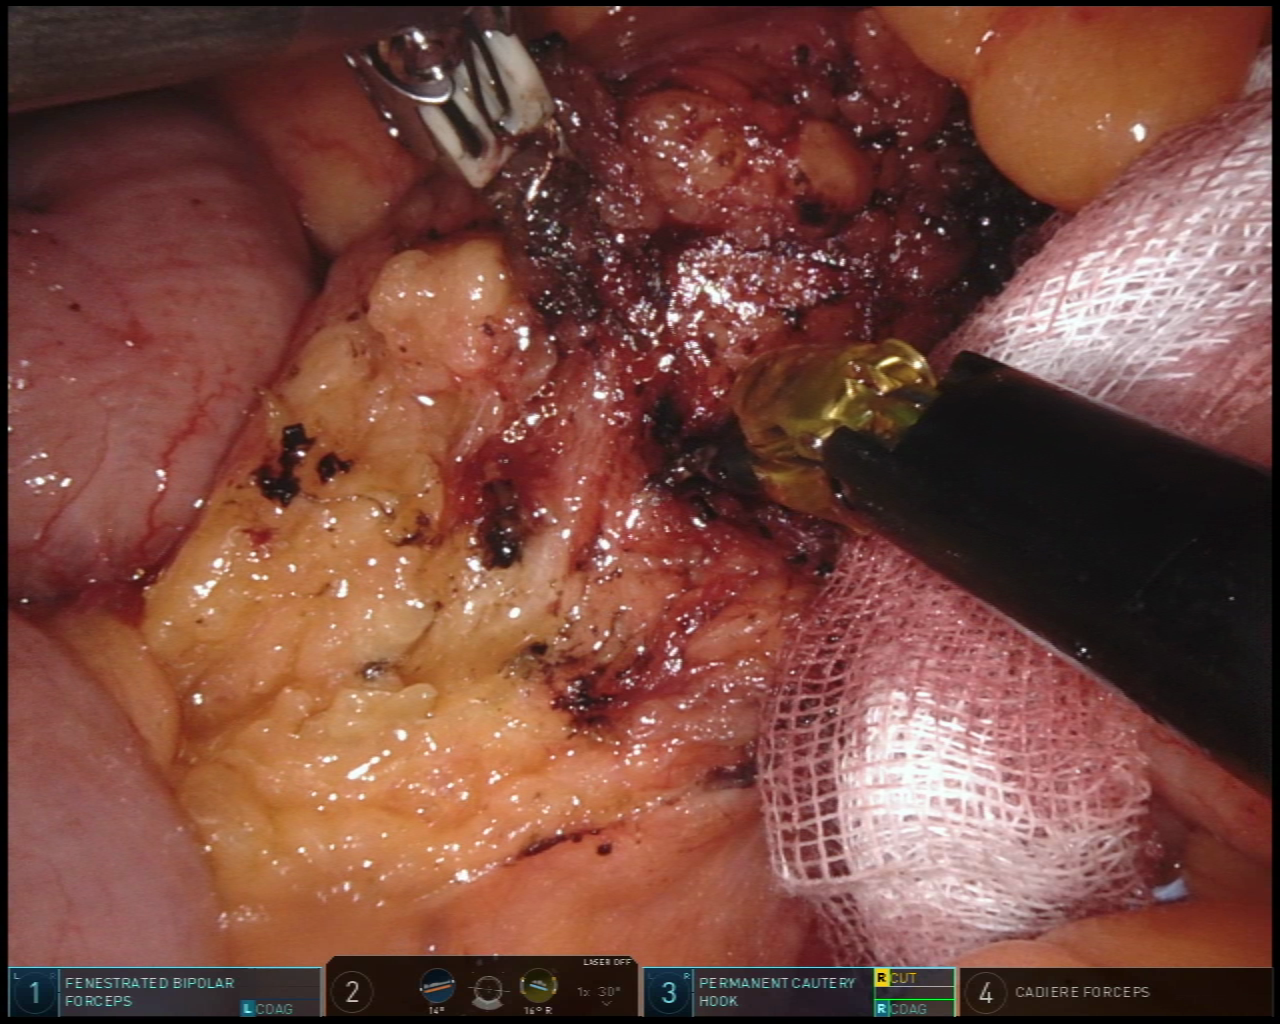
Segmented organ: small_intestine
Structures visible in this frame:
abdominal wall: no
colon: no
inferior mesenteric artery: no
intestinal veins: no
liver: no
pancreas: no
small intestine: yes
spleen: no
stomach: no
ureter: no
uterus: no
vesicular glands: no